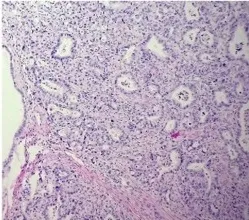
Histopathologic findings of the hypermetabolic deltoid mass showing atypical glands lined by malignant cells concomitant with inflamed fibrotic stroma suggestive of muscle metastasis from the colon cancer. (C): Atypical glands lined by malignant cells.
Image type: pathology (h&e)